Interaction volume radius: 10 \u00c5
Interaction volume height: 20 \u00c5
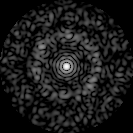
Disorder parameter: 0.8445